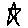
Label: star